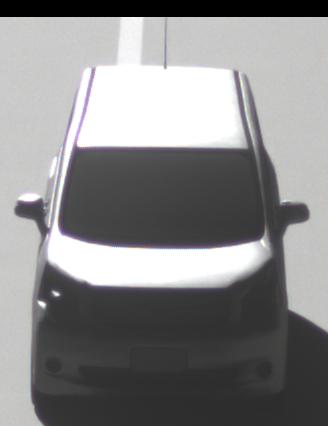
Make: Toyota
Model: Noah
Detailed model: Voxy R70G
Model produced from: 2007
Model produced until: 2013
Doors: 5
Color: white
Road condition: dry road
Daytime: morning or afternoon
Contrast: high contrast